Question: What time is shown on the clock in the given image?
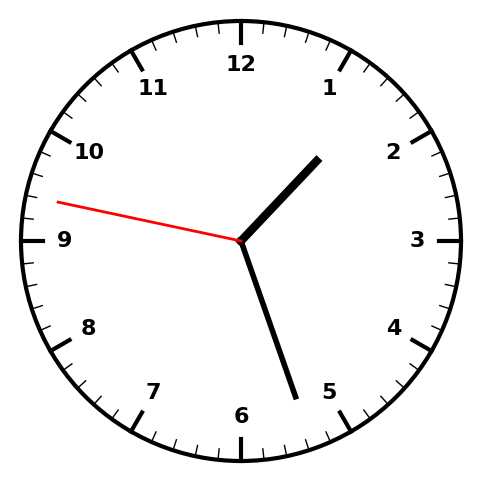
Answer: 01:26:47